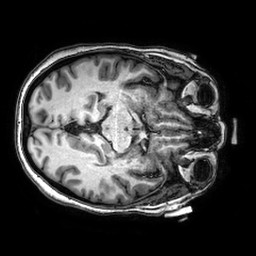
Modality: T1w
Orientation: axial
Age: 56
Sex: female
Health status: healthy